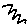
Label: zigzag